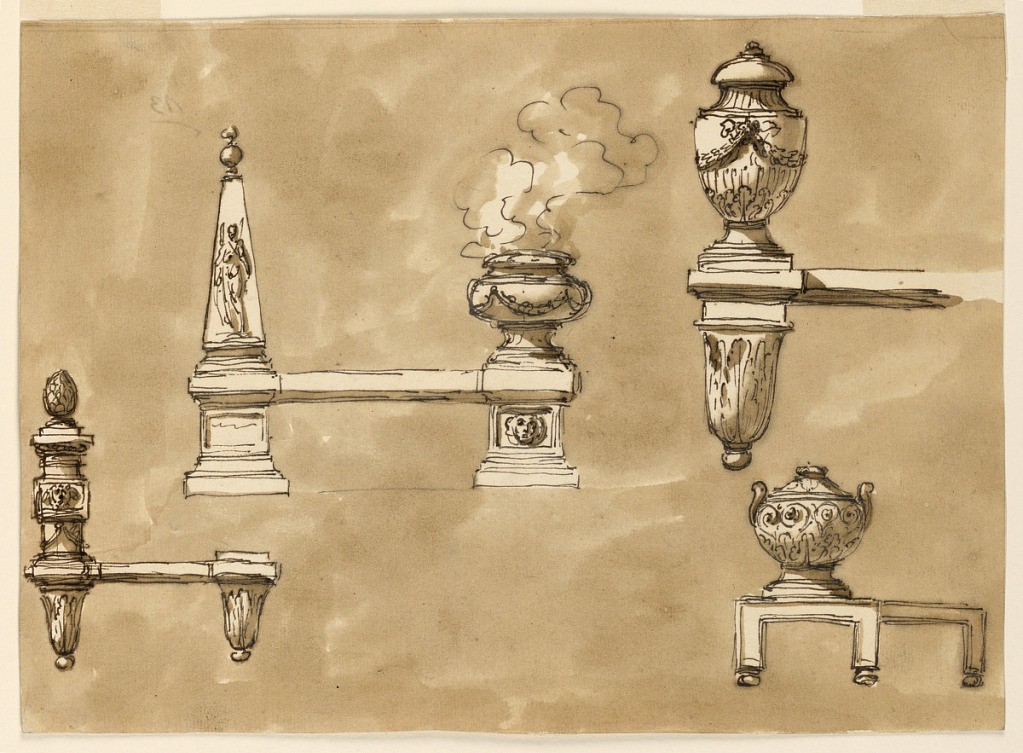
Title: Fireplace fenders
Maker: Giuseppe Barberi, Italian, 1746–1809
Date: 1746–1809
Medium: Pen and brown ink, brush and brown wash on off-white laid paper, lined
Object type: Drawing
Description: Sketches of andirons.